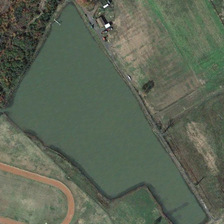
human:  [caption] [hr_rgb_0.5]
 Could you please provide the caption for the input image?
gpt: green meadows and a playground are near a pond .

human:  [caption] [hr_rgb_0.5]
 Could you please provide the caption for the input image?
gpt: green meadows and a playground are near a pond .

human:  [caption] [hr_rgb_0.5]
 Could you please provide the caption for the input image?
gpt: green meadows and a playground are near a pond .

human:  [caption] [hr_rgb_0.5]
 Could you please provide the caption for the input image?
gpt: green meadows and a playground are near a pond .

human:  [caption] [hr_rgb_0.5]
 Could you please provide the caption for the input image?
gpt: green meadows and a playground are near a pond .